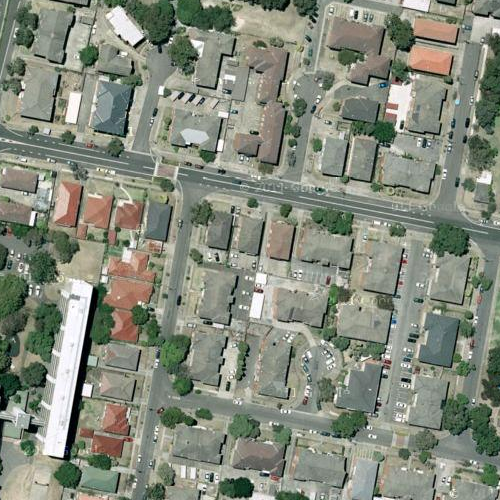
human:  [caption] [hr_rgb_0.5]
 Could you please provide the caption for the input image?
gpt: Lots of houses with red and orange roofs arranged densely .

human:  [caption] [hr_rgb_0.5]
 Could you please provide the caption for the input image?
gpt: A town with many houses arranged densely and a wide highway beside .

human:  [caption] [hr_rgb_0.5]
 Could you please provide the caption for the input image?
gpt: A residential area with houses arranged densely while a wide highway beside .

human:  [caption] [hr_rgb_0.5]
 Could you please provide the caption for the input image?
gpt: This is a residential area with houses arranged neatly while a wide highway beside .

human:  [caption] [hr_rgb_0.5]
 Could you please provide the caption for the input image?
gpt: A residential area with houses arranged neatly while a wide highway passed by .